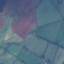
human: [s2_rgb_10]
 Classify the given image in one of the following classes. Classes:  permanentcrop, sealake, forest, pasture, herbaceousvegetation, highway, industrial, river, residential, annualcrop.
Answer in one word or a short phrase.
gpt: Pasture